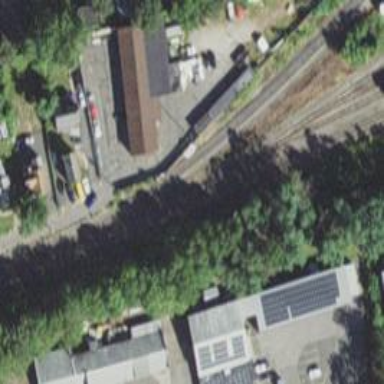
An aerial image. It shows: Railway yard.